Interaction volume radius: 5 \u00c5
Interaction volume height: 10 \u00c5
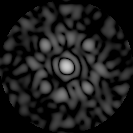
Disorder parameter: 0.8409